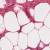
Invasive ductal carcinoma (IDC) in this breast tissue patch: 0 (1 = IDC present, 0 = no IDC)